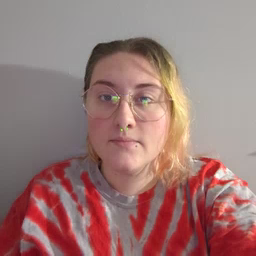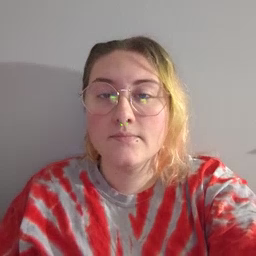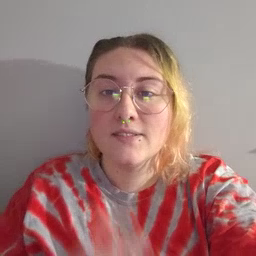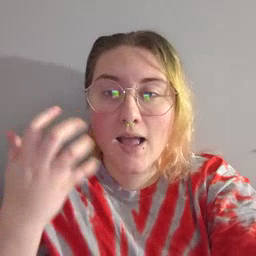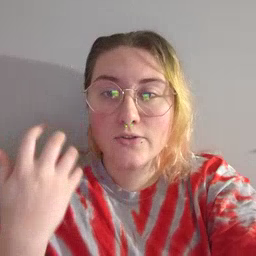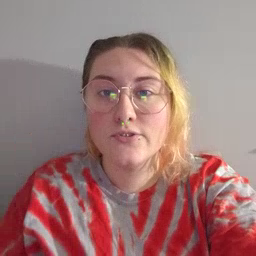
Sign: tiger